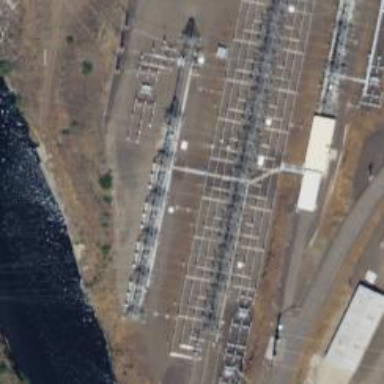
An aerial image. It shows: Switch for power supply.